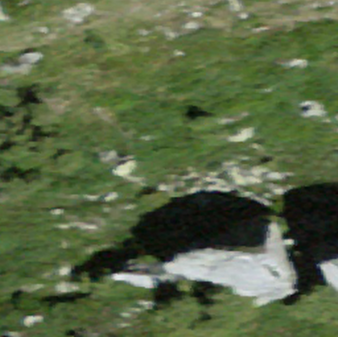
Label: bouldering_area